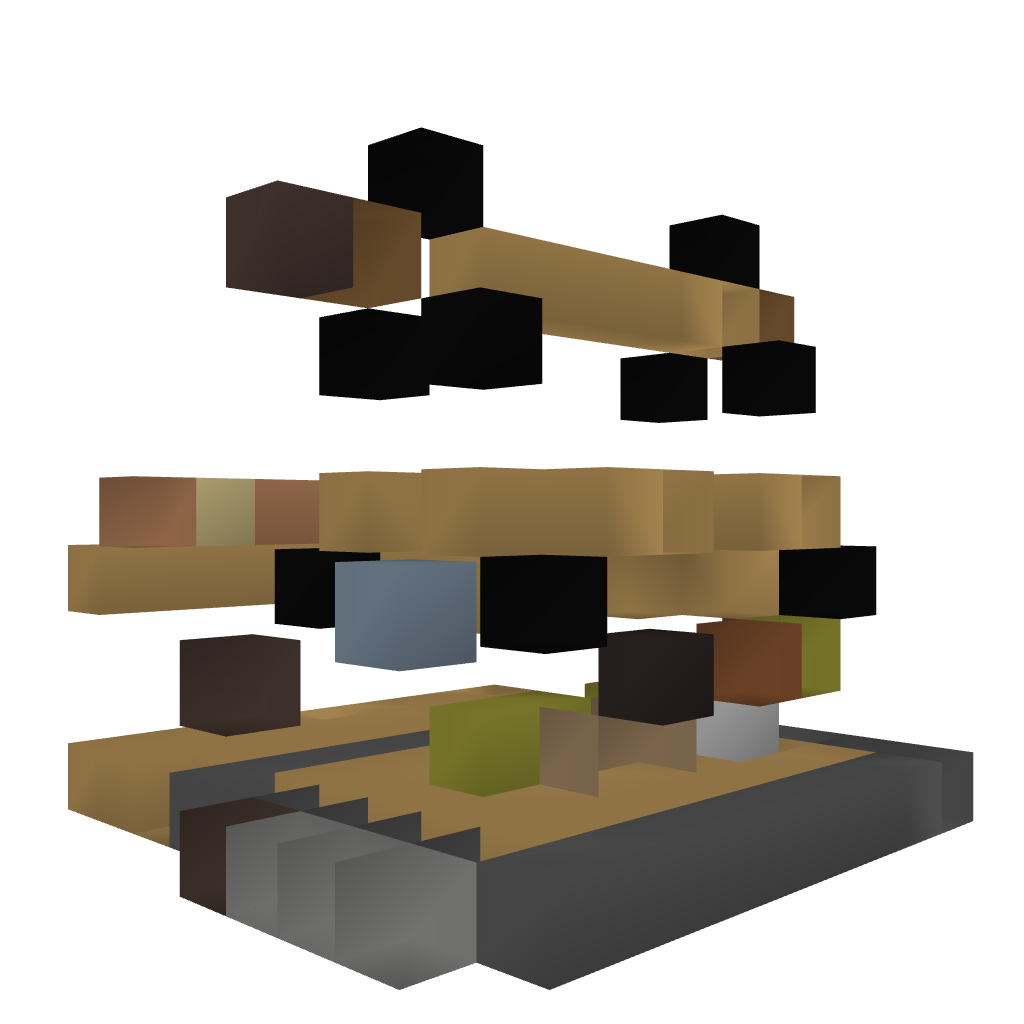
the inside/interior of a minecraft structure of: Hardware Store